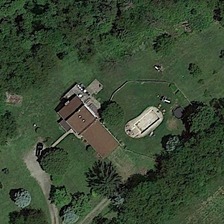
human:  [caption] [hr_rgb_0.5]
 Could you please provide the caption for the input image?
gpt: a building is surrounded by green trees and meadows .

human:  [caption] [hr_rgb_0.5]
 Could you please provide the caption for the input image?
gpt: a building is surrounded by green trees and meadows .

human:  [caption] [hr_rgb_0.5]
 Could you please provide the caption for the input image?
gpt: a building is surrounded by green trees and meadows .

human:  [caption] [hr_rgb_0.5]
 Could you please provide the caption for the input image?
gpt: a building is surrounded by green trees and meadows .

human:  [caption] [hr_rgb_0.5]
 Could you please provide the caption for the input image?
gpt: a building is surrounded by green trees and meadows .